Field crop: tomato
Growth stage: 2
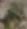
Species: solanum